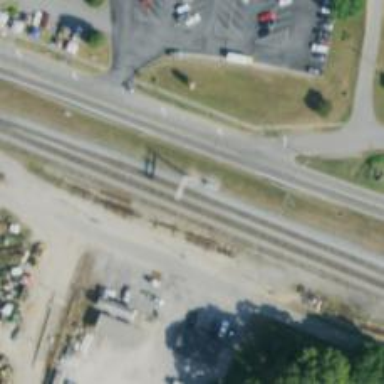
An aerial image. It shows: Railway siding for service.